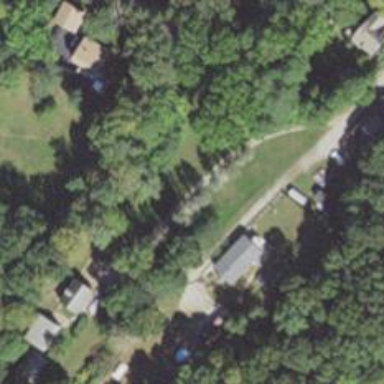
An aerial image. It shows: Residential driveway.